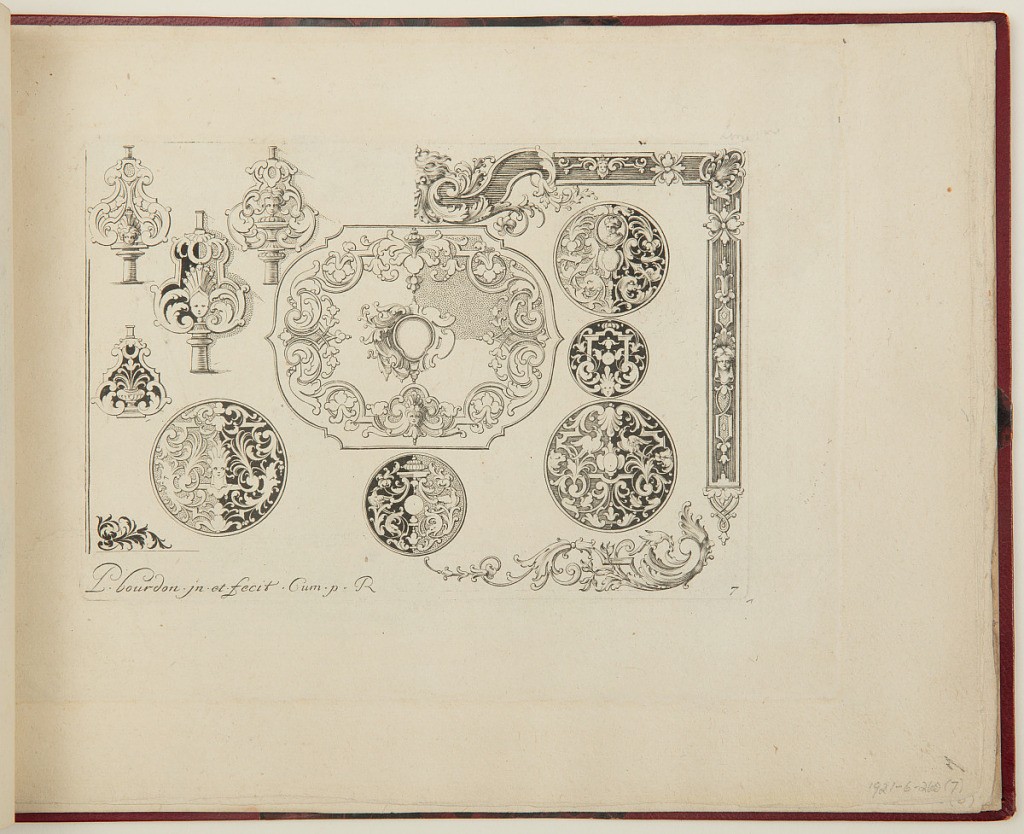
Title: Designs for Ornament, Case Cover, Roundels, and Watch Keys
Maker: Pierre Bourdon, French, ca. 1656 – 1708 after
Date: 1703
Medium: Etching and engraving on paper
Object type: Print
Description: An ornament print featuring roundels, a case cover (possibly a snuffbox), bands, and watch keys with grotesque motifs (intertwining scrolling leaves, foliage, human, and animal forms), with strapwork, cartouches, fleurons, mascarons (masks), birds, and flowers. The plate is signed and numbered.